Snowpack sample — Snodgrass Mountain, Crested Butte, Colorado (2/4/25, 12:06 PM MST)
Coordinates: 38.923, -106.968
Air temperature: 35 °F
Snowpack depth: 80 cm
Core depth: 50 cm
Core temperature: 30.2 °F
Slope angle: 14°, slope face: 78°
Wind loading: low
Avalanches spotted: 0
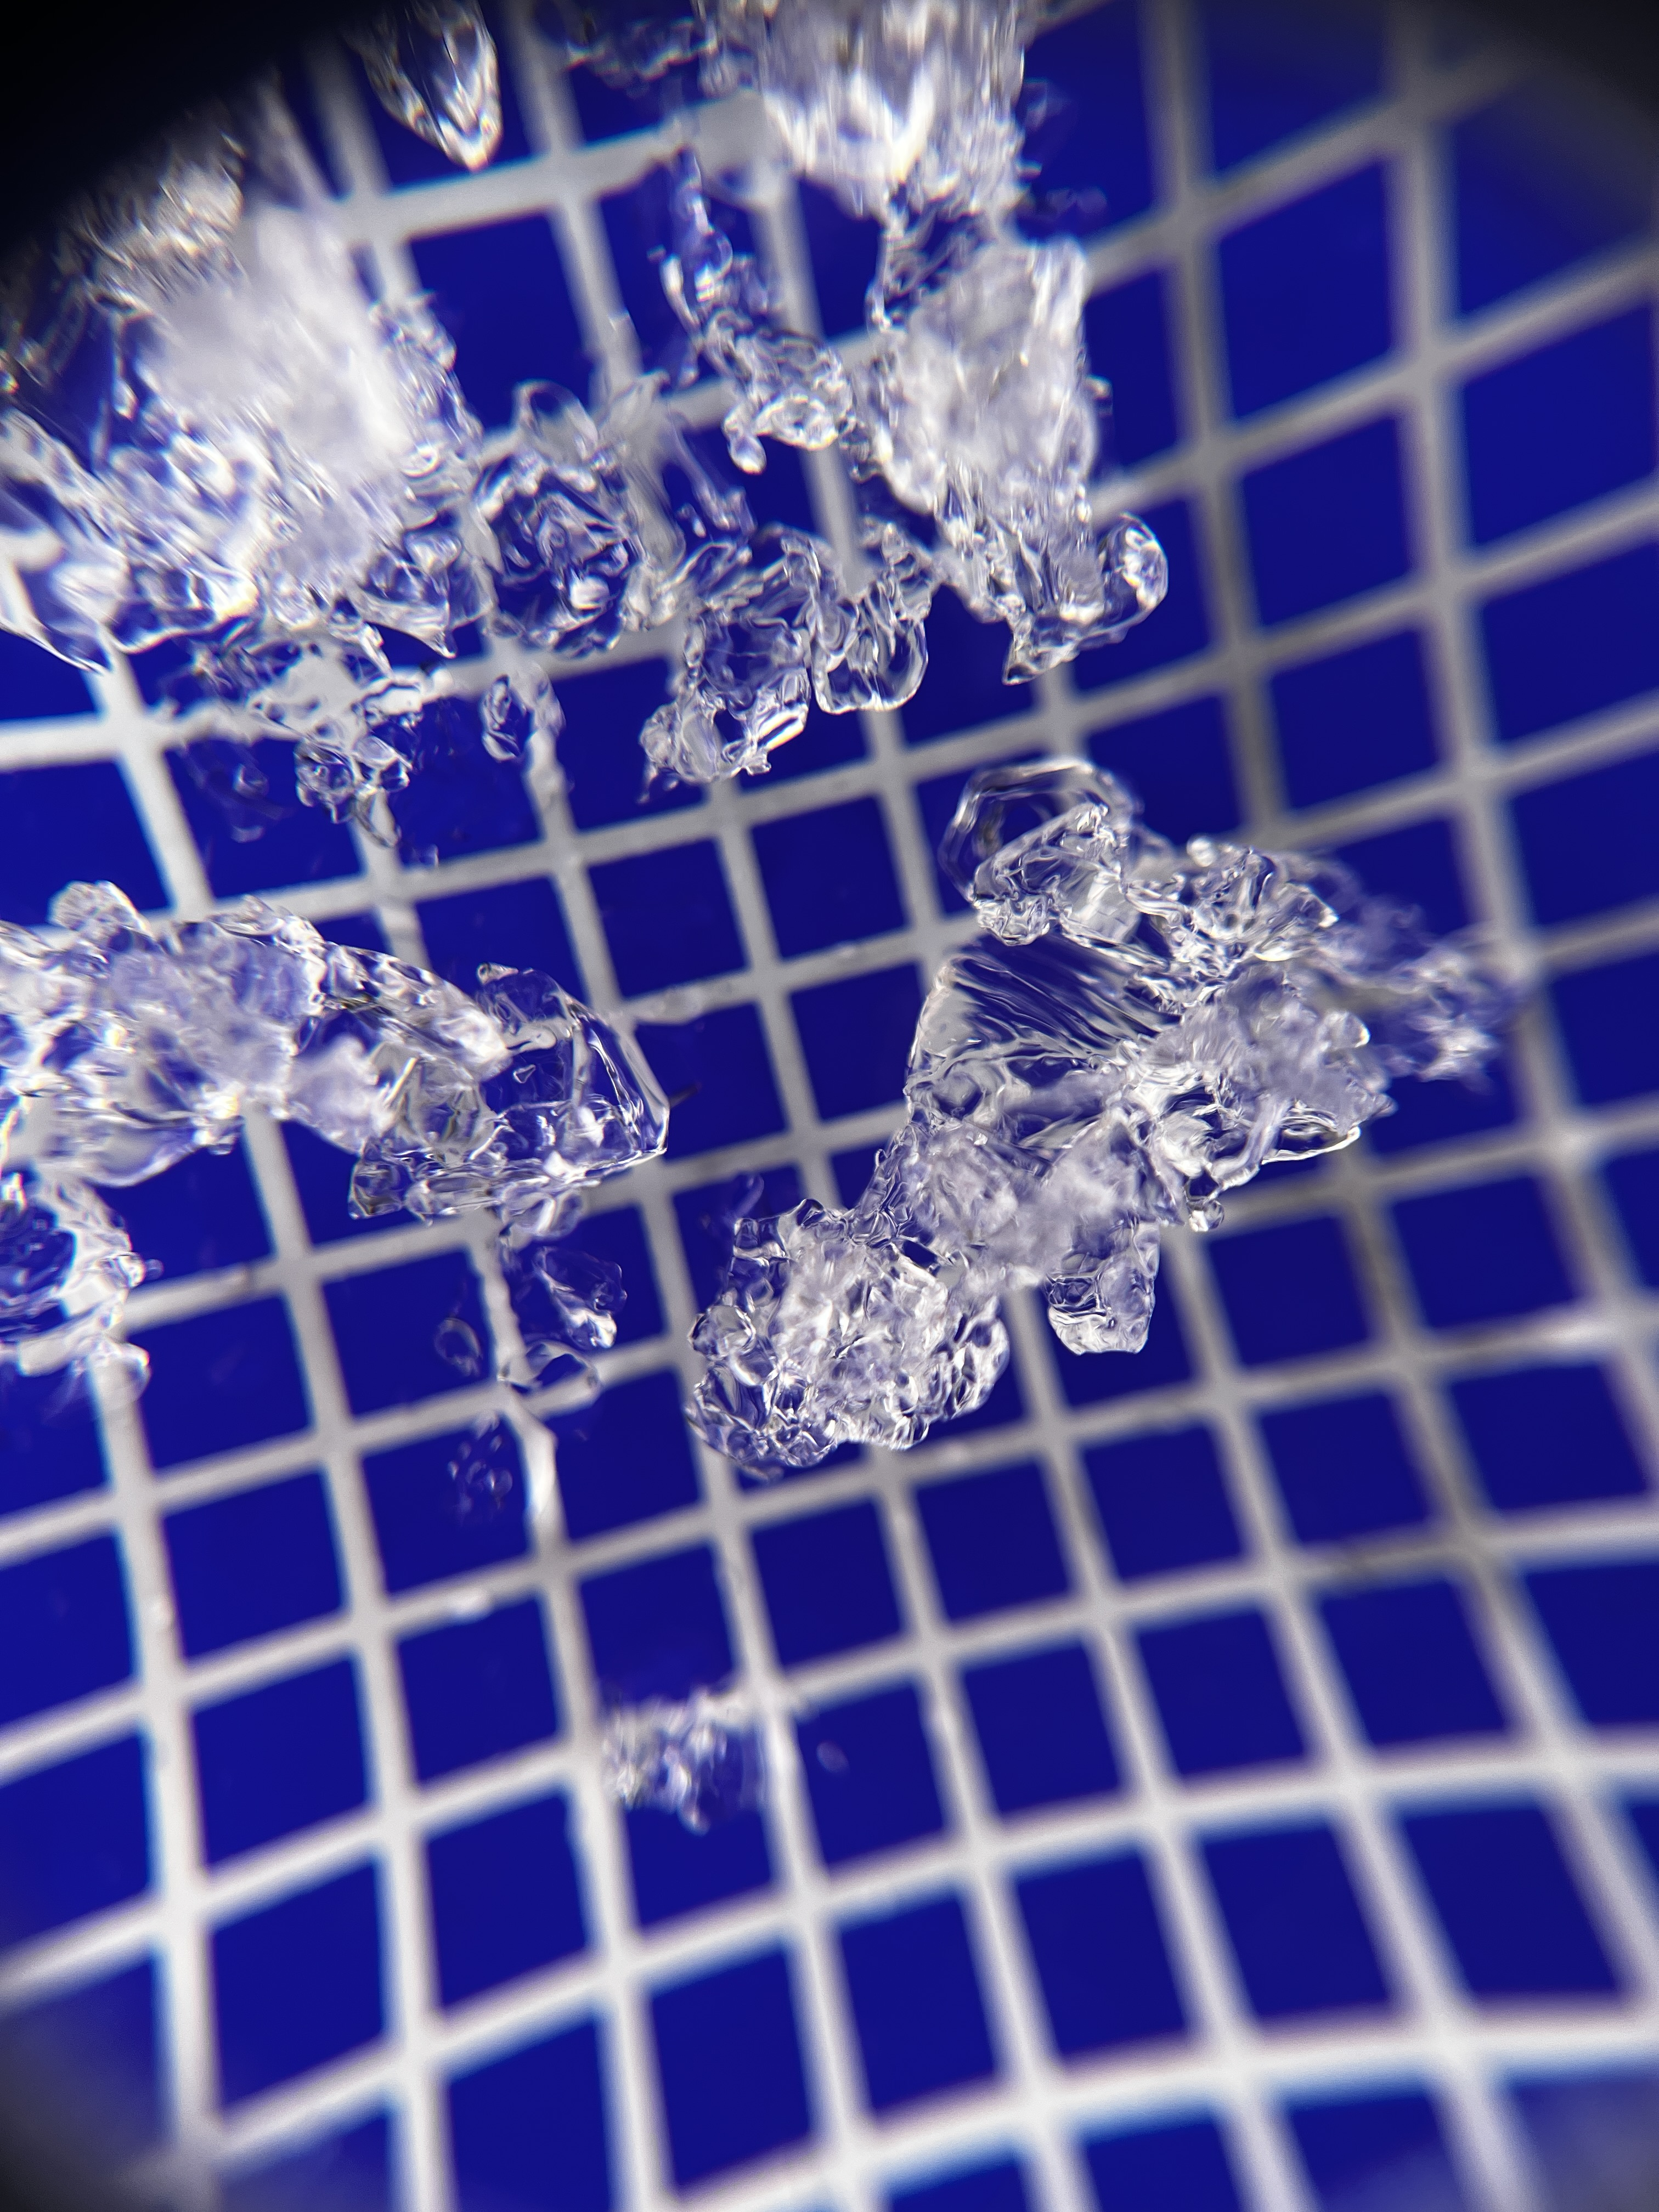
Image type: magnified_profile
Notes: No avalanches nearby, unusually warm weather for the last month reported by residents, Collected 25 yards from treeline